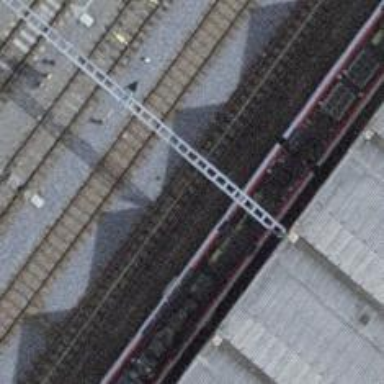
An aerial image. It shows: Rail siding with electrified contact lines for trains.